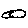
Label: cloud